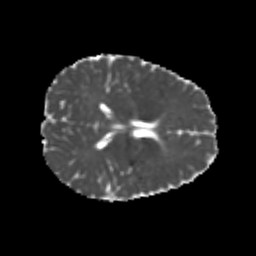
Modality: MD
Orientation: axial
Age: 24
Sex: male
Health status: healthy
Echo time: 0.074 s